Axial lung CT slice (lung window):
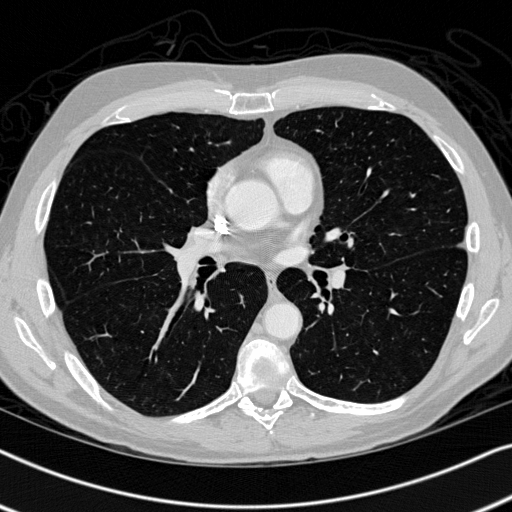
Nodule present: no